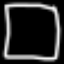
Label: square